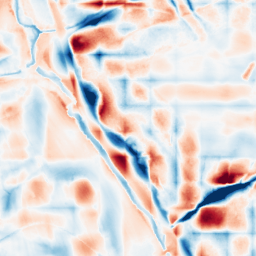
Category: wavelet
Decomposition family: wavelet_biorthogonal
Decomposition parameters: wavelet: bior2.4
level: 5
Upsampling method: cubic_mitchell
Upsampling parameters: scale: 2
Upsampling scale: 2